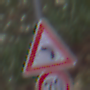
Verkehrszeichen: KurveLinks
Zusatzzeichen unten: Geschwindigkeit70
Umgebung: Outdoor, Nature
Tageszeit: MorningAfternoon
Wetter: PartlyCloudy
Licht: Natural
Jahreszeit: NotSpecified
Kontrast: LowContrast